Interaction volume radius: 5 \u00c5
Interaction volume height: 20 \u00c5
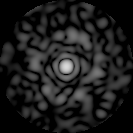
Disorder parameter: 0.8484